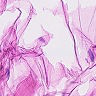
Metastatic tissue present: no